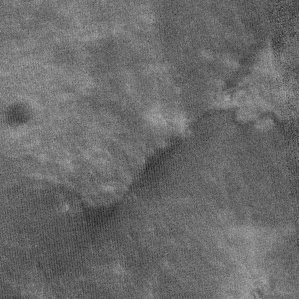
Label: frost